【题型】解答题　【知识点】解析几何　【难度】medium
已知圆 $C$：$(x - a)^2 + y^2 = 1$ 与直线 $y = -x - 1$ 交于 $M$、$N$ 两点，点 $P$ 为线段 $MN$ 的中点，$O$ 为坐标原点，直线 $OP$ 的斜率为 $-\frac{1}{3}$。

(1) 求 $a$ 的值及 $\triangle MON$ 的面积；

(2) 若圆 $C$ 与 $x$ 轴交于 $A$、$B$ 两点，点 $Q$ 是圆 $C$ 上异于 $A$、$B$ 的任意一点，直线 $QA$、$QB$ 分别交 $l$：$x = -4$ 于 $R$、$S$ 两点。当点 $Q$ 变化时，以 $RS$ 为直径的圆是否过圆 $C$ 内的一定点，若过定点，请求出定点；若不过定点，请说明理由。
【解答】
\vspace{1em}

\textbf{【答案】}
(1) $a = -2$，$S_{\triangle MON} = \dfrac{1}{2}$

(2) 过定点，$(-4 + \sqrt{3}, 0)$

\vspace{1em}

\textbf{【分析】}
(1) 先确定直线的方程，联立直线方程求得点坐标，利用垂径定理及两直线垂直的斜率关系计算可得；根据点到直线的距离公式、弦长公式计算求面积即可；

(2) 设直线 $QA$ 方程，含参表示直线 $QB$ 方程，求出 $R$，$S$ 坐标，从而求出以 $RS$ 为直径的圆的方程，利用待定系数法计算即可。

\vspace{1em}

\textbf{【详解】}
(1) 由题意可知直线 $OP$ 的方程为 $y = -\dfrac{1}{3}x$，

则联立 $y = -x - 1$ 与 $y = -\dfrac{1}{3}x$ 可求出 $P$ 点坐标为 $\left(-\dfrac{3}{2}, \dfrac{1}{2}\right)$，

又因点 $P$ 为线段 $MN$ 的中点，所以可得 $MN \perp PC$，

即 $k_{MN} \cdot k_{PC} = -1 = -1 \times \dfrac{\dfrac{1}{2} - 0}{-\dfrac{3}{2} - a}$，所以可得 $a = -2$，

由 $a = -2$ 可知圆心 $C(-2,0)$，所以 $C(-2,0)$ 到直线 $y = -x - 1$ 的距离 $d = \dfrac{1}{\sqrt{2}} = \dfrac{\sqrt{2}}{2}$，

又因圆 $C$ 半径为 $1$，根据勾股定理可求得 $|MP| = \sqrt{1 - \left(\dfrac{\sqrt{2}}{2}\right)^2} = \dfrac{\sqrt{2}}{2}$，

所以线段 $|MN| = 2\sqrt{1 - \left(\dfrac{\sqrt{2}}{2}\right)^2} = \sqrt{2}$，

又因原点 $O$ 到直线 $y = -x - 1$ 距离为 $d_1 = \dfrac{1}{\sqrt{2}} = \dfrac{\sqrt{2}}{2}$，所以线段 $MN$ 上的高为 $\dfrac{\sqrt{2}}{2}$，

所以 $S_{\triangle MON} = \dfrac{1}{2} \times d_1 \times |MN| = \dfrac{1}{2} \times \dfrac{\sqrt{2}}{2} \times \sqrt{2} = \dfrac{1}{2}$。

(2) 由圆 $C$ 与 $x$ 轴交于 $A,B$ 两点，得 $A(-3,0)$，$B(-1,0)$，

不妨设直线 $QA$ 的方程为 $y = k(x + 3)$，其中 $k \neq 0$，

在直线 $QA$ 的方程中，令 $x = -4$，可得 $R(-4,-k)$，

因为 $QA \perp QB$，则直线 $QB$ 的方程为 $y = -\dfrac{1}{k}(x + 1)$，

在直线 $QB$ 的方程中，令 $x = -4$，可得 $y = \dfrac{3}{k}$，即点 $S\left(-4,\dfrac{3}{k}\right)$，

则线段 $RS$ 的中点为 $F\left(-4,\dfrac{3 - k^2}{2k}\right)$，圆的半径平方为 $\left(\dfrac{3 + k^2}{2k}\right)^2$，

所以以线段 $RS$ 为直径的圆的方程为
\[
(x + 4)^2 + \left(y - \dfrac{3 - k^2}{2k}\right)^2 = \left(\dfrac{3 + k^2}{2k}\right)^2,
\]
即
\[
(x + 4)^2 + y^2 - \dfrac{3 - k^2}{k}y - 3 = 0,
\]
由
\[
\begin{cases}
(x + 4)^2 - 3 = 0 \\
y = 0 \\
-3 < x < -1
\end{cases}
\]
解得
\[
\begin{cases}
x = -4 + \sqrt{3} \\
y = 0
\end{cases}
\]
因此当点 $Q$ 变化时，以 $RS$ 为直径的圆恒过圆内的定点 $(-4 + \sqrt{3}, 0)$。

\vspace{1em}

\textbf{【点睛】}
解题的关键是设直线 $QA$ 的方程为 $y = k(x + 3)$，则直线 $QB$ 的方程为 $y = -\dfrac{1}{k}(x + 1)$，由 $k$ 表示出 $RS$ 的中点为 $F\left(-4,\dfrac{3 - k^2}{2k}\right)$，圆的半径平方为 $\left(\dfrac{3 + k^2}{2k}\right)^2$，得以线段 $RS$ 为直径的圆的方程。
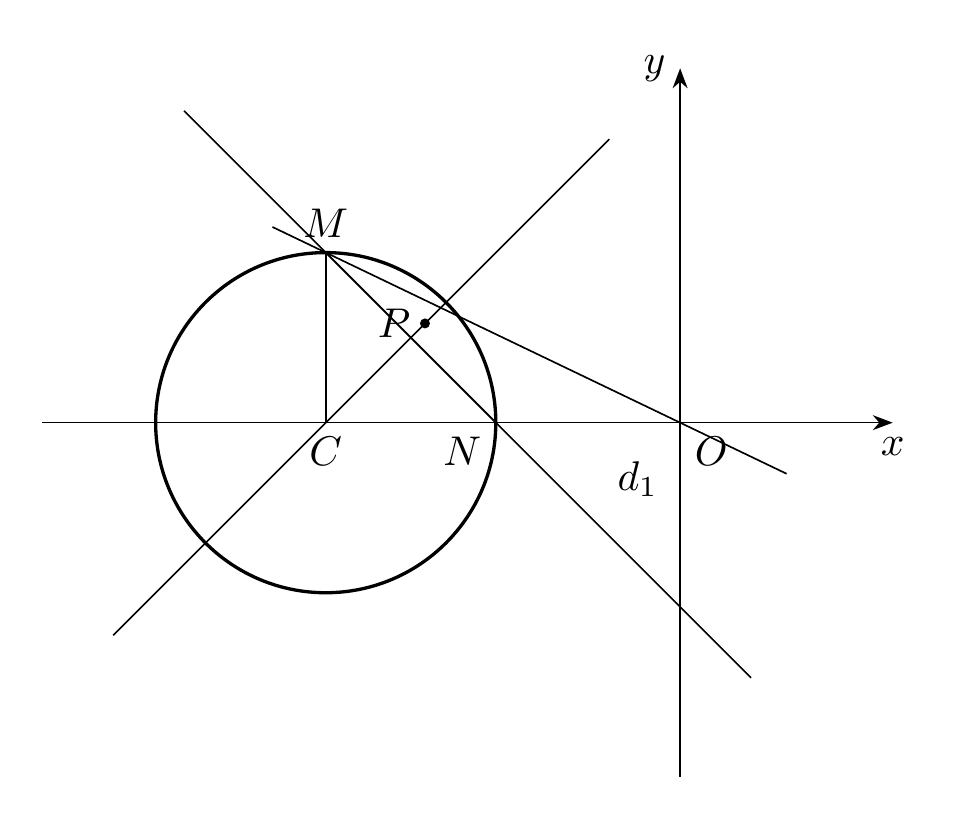
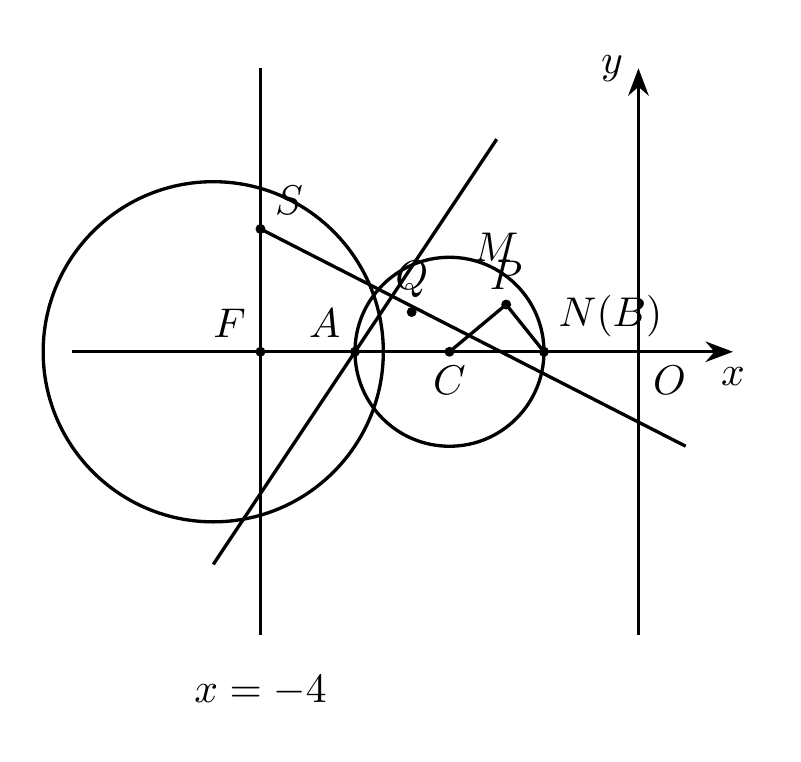